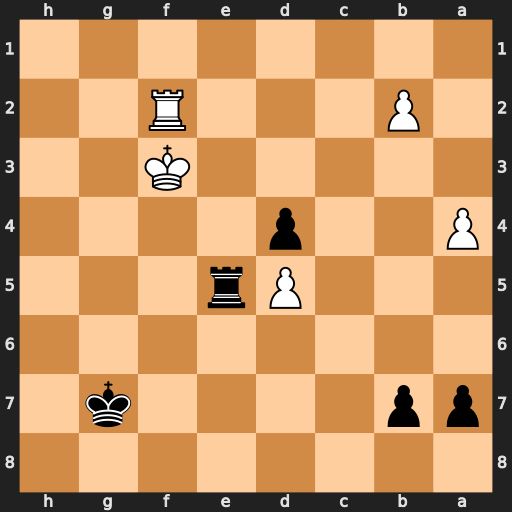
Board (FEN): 8/pp4k1/8/3Pr3/P2p4/5K2/1P3R2/8
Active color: b
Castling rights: -
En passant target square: -
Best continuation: Rf5+ Ke2 Rxf2+ Kxf2 Kf6